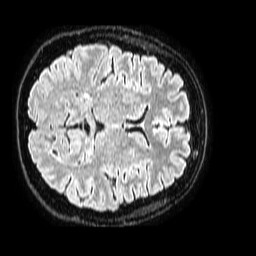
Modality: FLAIR
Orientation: axial
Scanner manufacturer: philips
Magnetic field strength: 1.5 T
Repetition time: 4.8 s
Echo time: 0.3 s